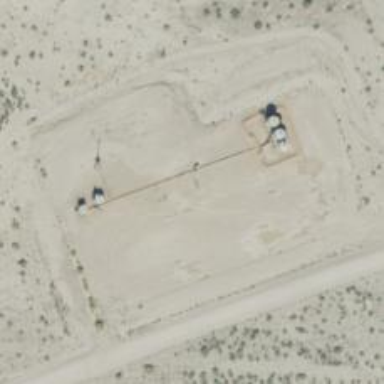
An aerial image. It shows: Petroleum well that is man-made.